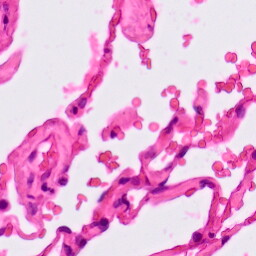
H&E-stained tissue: Lung